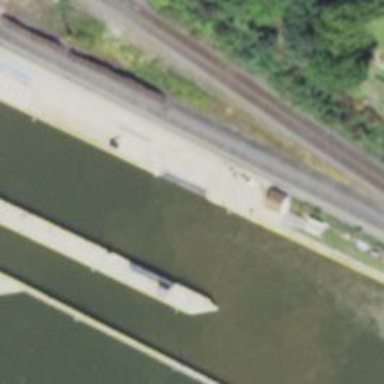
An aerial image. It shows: Lock gate along waterway.